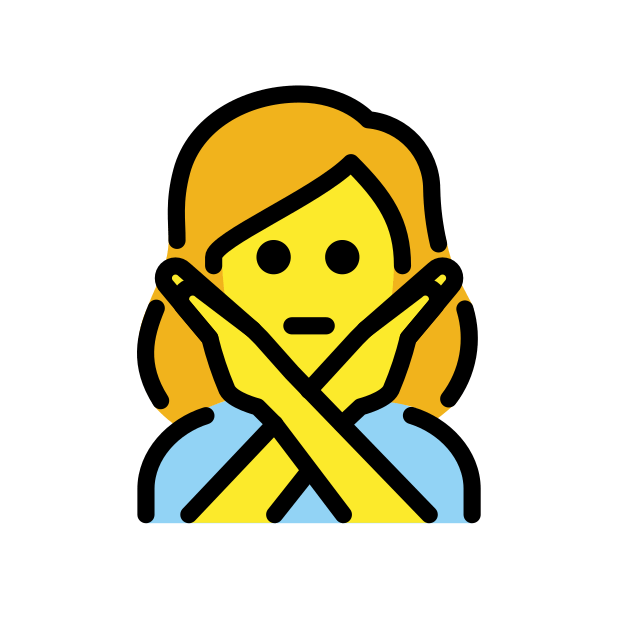
woman gesturing NO